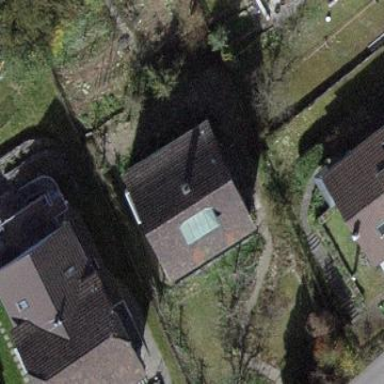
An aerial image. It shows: Detached building.